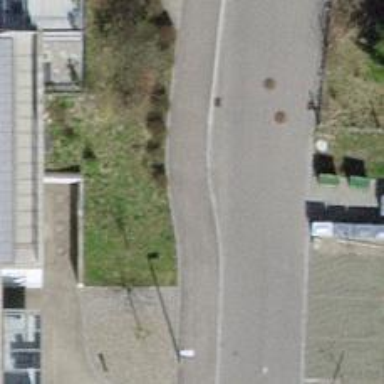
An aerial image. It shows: Sidewalk.